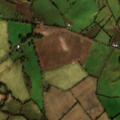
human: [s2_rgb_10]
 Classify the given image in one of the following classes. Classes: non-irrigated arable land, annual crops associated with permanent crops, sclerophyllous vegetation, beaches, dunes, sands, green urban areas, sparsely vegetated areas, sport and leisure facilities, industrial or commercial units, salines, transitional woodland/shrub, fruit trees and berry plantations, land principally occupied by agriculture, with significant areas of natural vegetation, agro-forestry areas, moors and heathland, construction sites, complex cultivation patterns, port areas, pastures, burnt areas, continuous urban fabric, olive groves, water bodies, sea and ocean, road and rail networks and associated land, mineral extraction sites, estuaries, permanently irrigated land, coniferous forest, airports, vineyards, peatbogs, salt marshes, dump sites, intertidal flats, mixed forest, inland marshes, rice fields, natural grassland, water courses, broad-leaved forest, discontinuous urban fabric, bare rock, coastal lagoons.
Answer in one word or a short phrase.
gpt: non-irrigated arable land, pastures, mixed forest